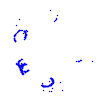
Particle: kaon